Question: This is my code:
'''
var distinctDateValues = dt.AsEnumerable()
.Select(row => new
{
Date = DateTime.Parse(row.Field<string>("DAY"))
})
.Distinct()
.ToList();
distinctDateValues.Sort(); // getting error on this line
'''
Values in distinctDateValues are:

The error i am getting is "Failed to compare two elements in the array."
Can anybody suggest me as what i am doing wrong here. I want to sort the values in date column of distinctDateValues.
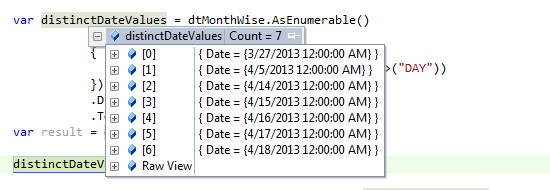
Answer: Needless to create anonymous type, in your case the result 'distinctDateValues' is a list of , not a list of 'DateTime', you should get the sorted list of 'DateTime' like below with 'OrderBy':
'''
var distinctDateValues = dt.AsEnumerable()
.Select(row => row.Field<DateTime>("DAY"))
.Distinct()
.OrderBy(x => x)
.ToList();
'''
Also, you should use built-in method 'Field<DateTime>' instead of using one more step with 'DateTime.Parse'